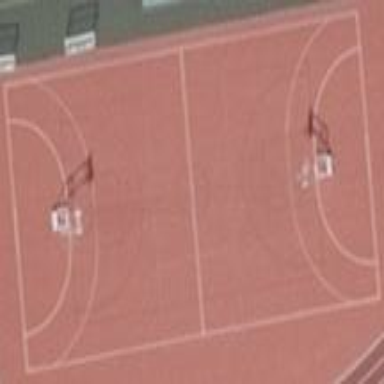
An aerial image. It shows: Handball pitch for leisure sports on the land.